Field crop: maize
Growth stage: 2
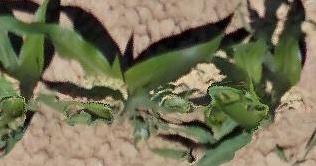
Species: maize